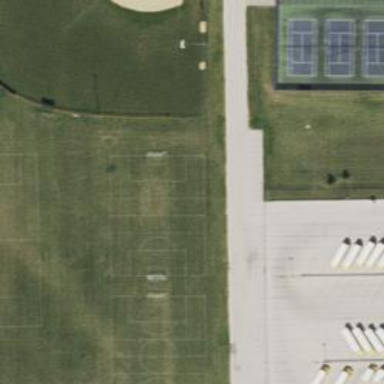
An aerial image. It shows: Leisure park with soccer pitch.